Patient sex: F
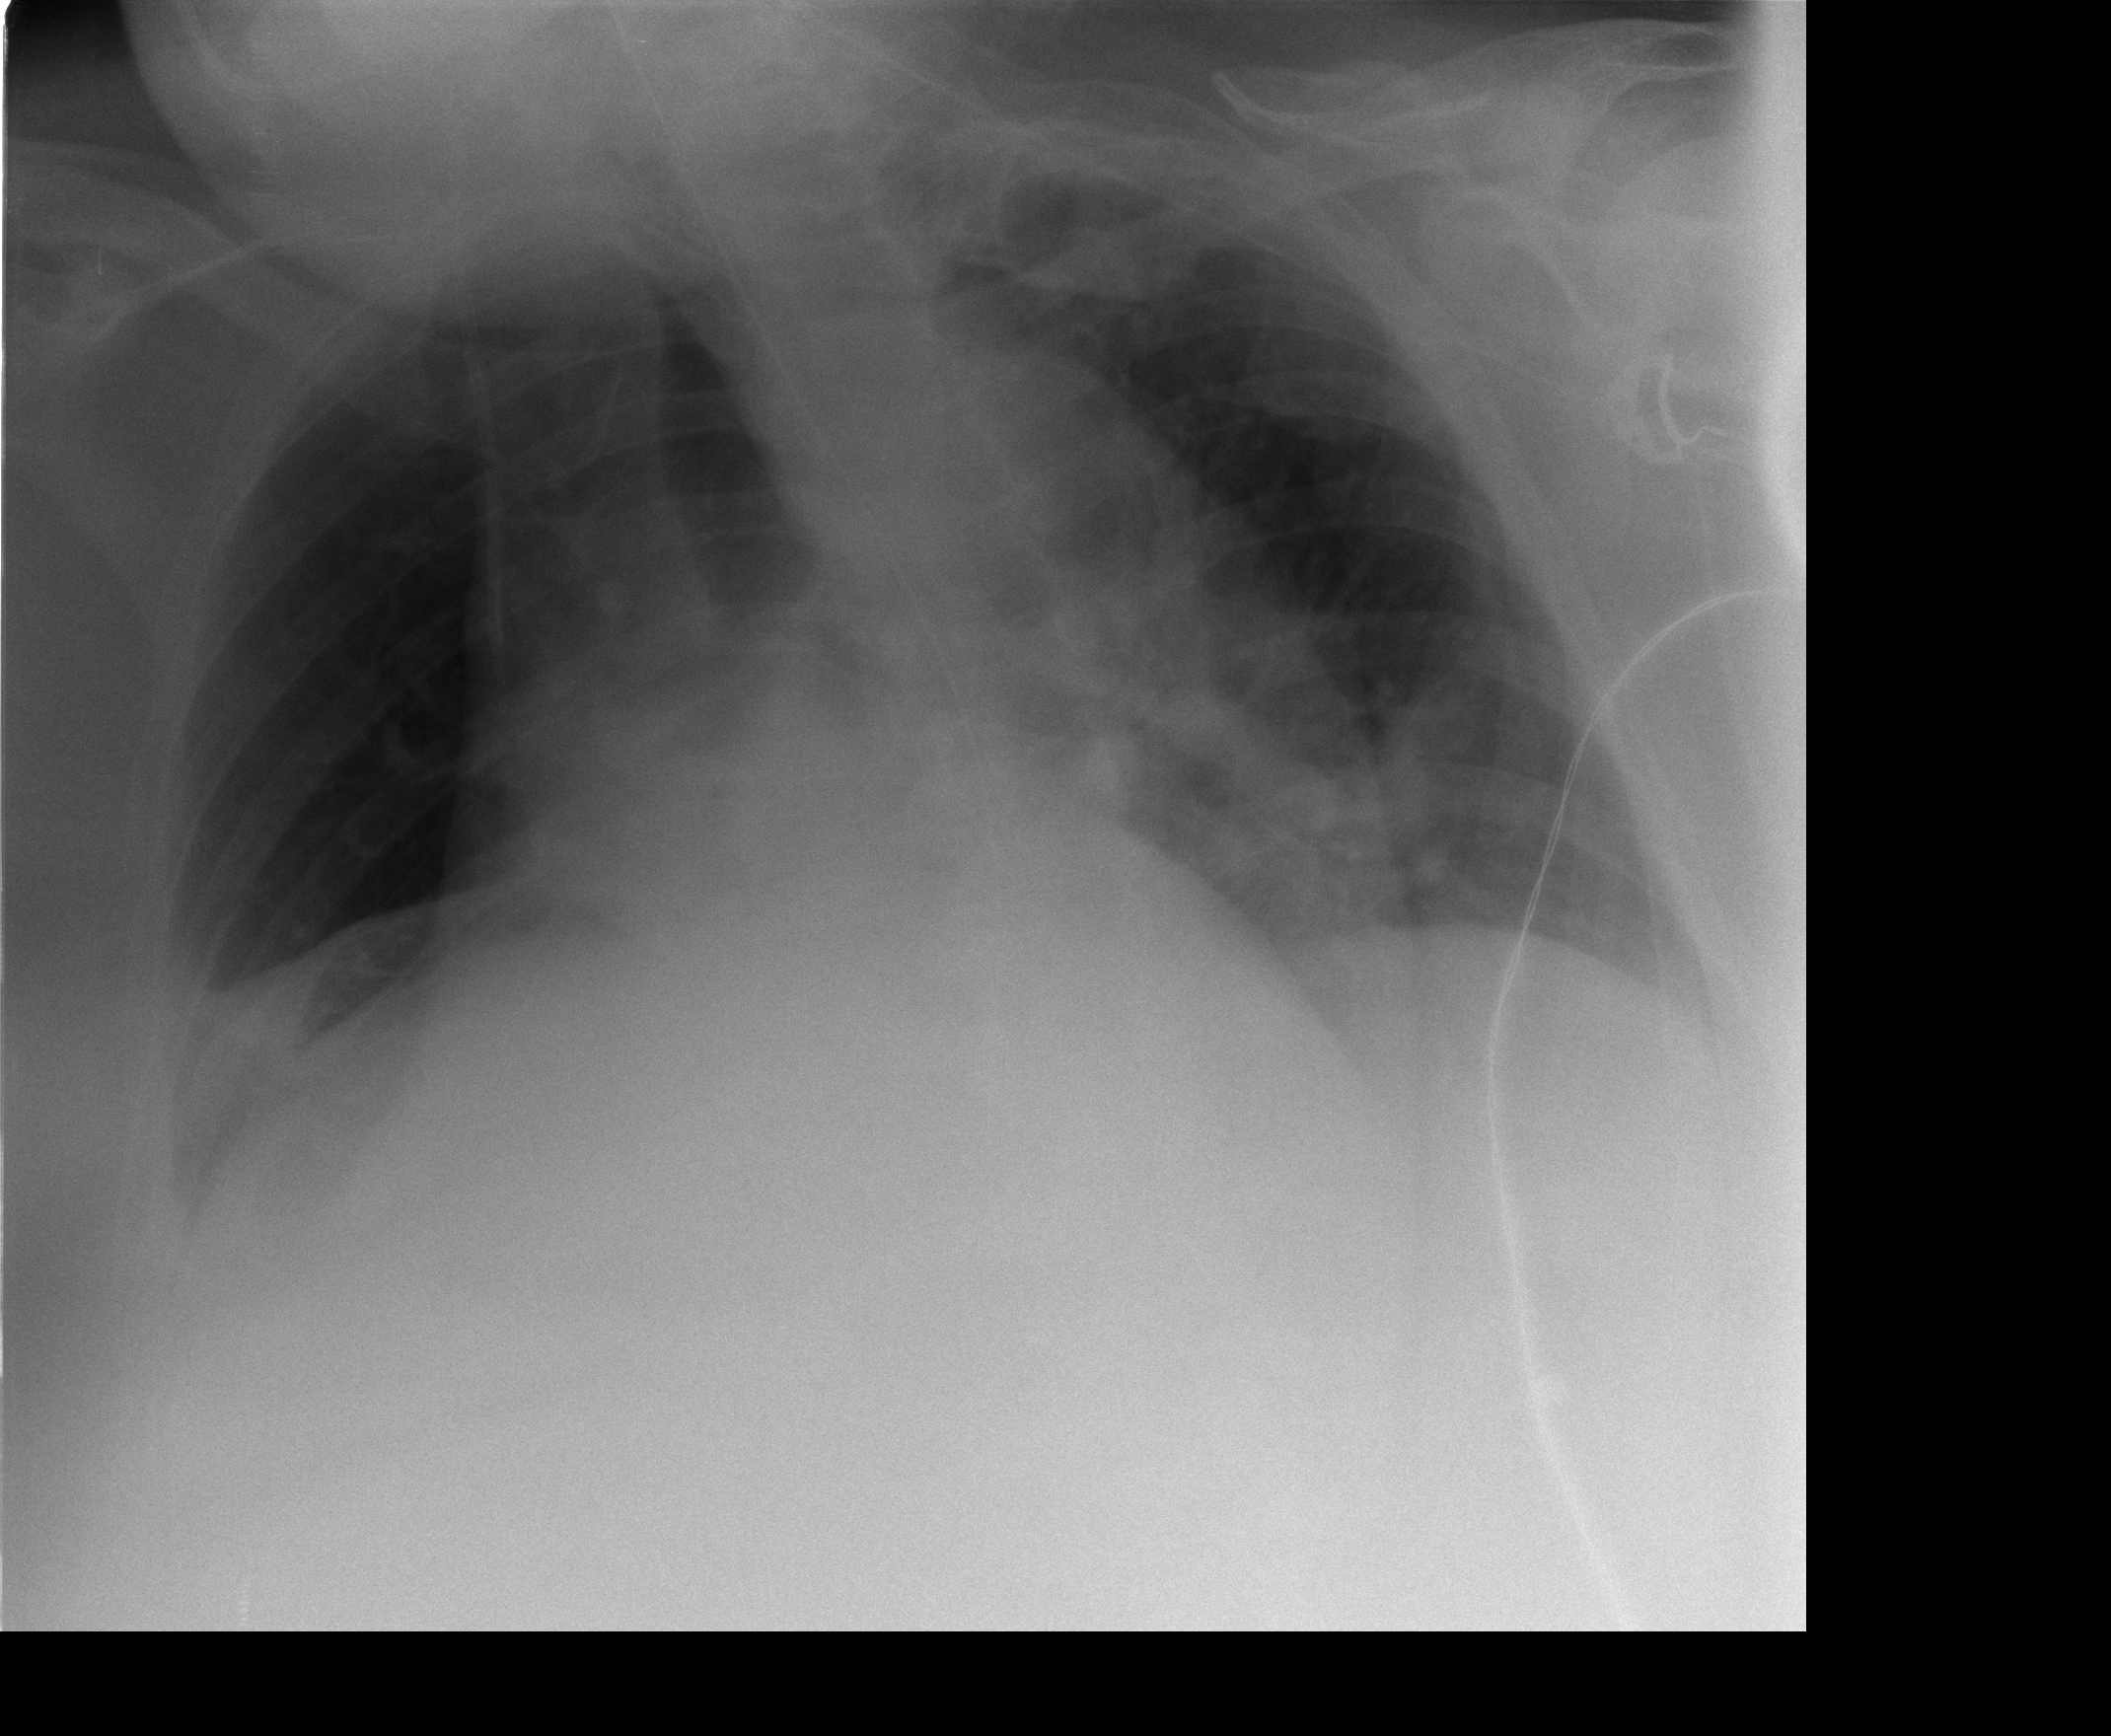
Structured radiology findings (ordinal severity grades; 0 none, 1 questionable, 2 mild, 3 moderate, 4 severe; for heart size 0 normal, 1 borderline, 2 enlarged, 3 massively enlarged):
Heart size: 2
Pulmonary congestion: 2
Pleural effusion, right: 2
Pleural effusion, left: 1
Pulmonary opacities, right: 0
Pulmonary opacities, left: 1
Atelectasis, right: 2
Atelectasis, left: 1